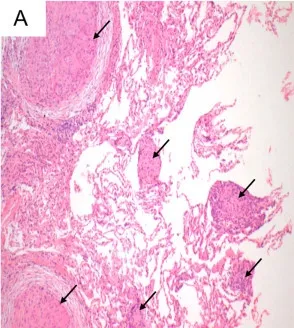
Histology H&E images, original magnifications 200x . It identified numerous well-formed, non-necrotising epithelioid granulomas (arrows) at both low.
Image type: pathology (h&e)